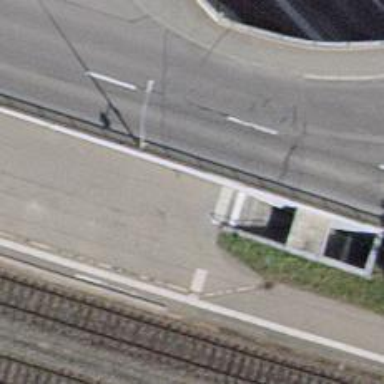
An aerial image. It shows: Asphalt steps along the road.